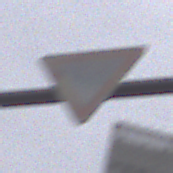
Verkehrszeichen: VorfahrtGewaehren
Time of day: MorningAfternoon
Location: Outdoor (Urban)
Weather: Overcast
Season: NotSpecified
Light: Natural